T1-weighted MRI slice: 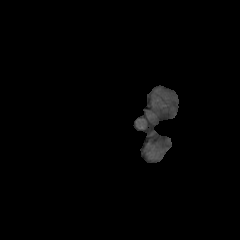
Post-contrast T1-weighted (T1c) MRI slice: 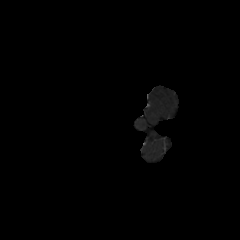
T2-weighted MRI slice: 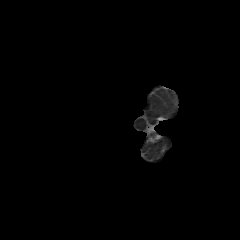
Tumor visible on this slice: no